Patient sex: M
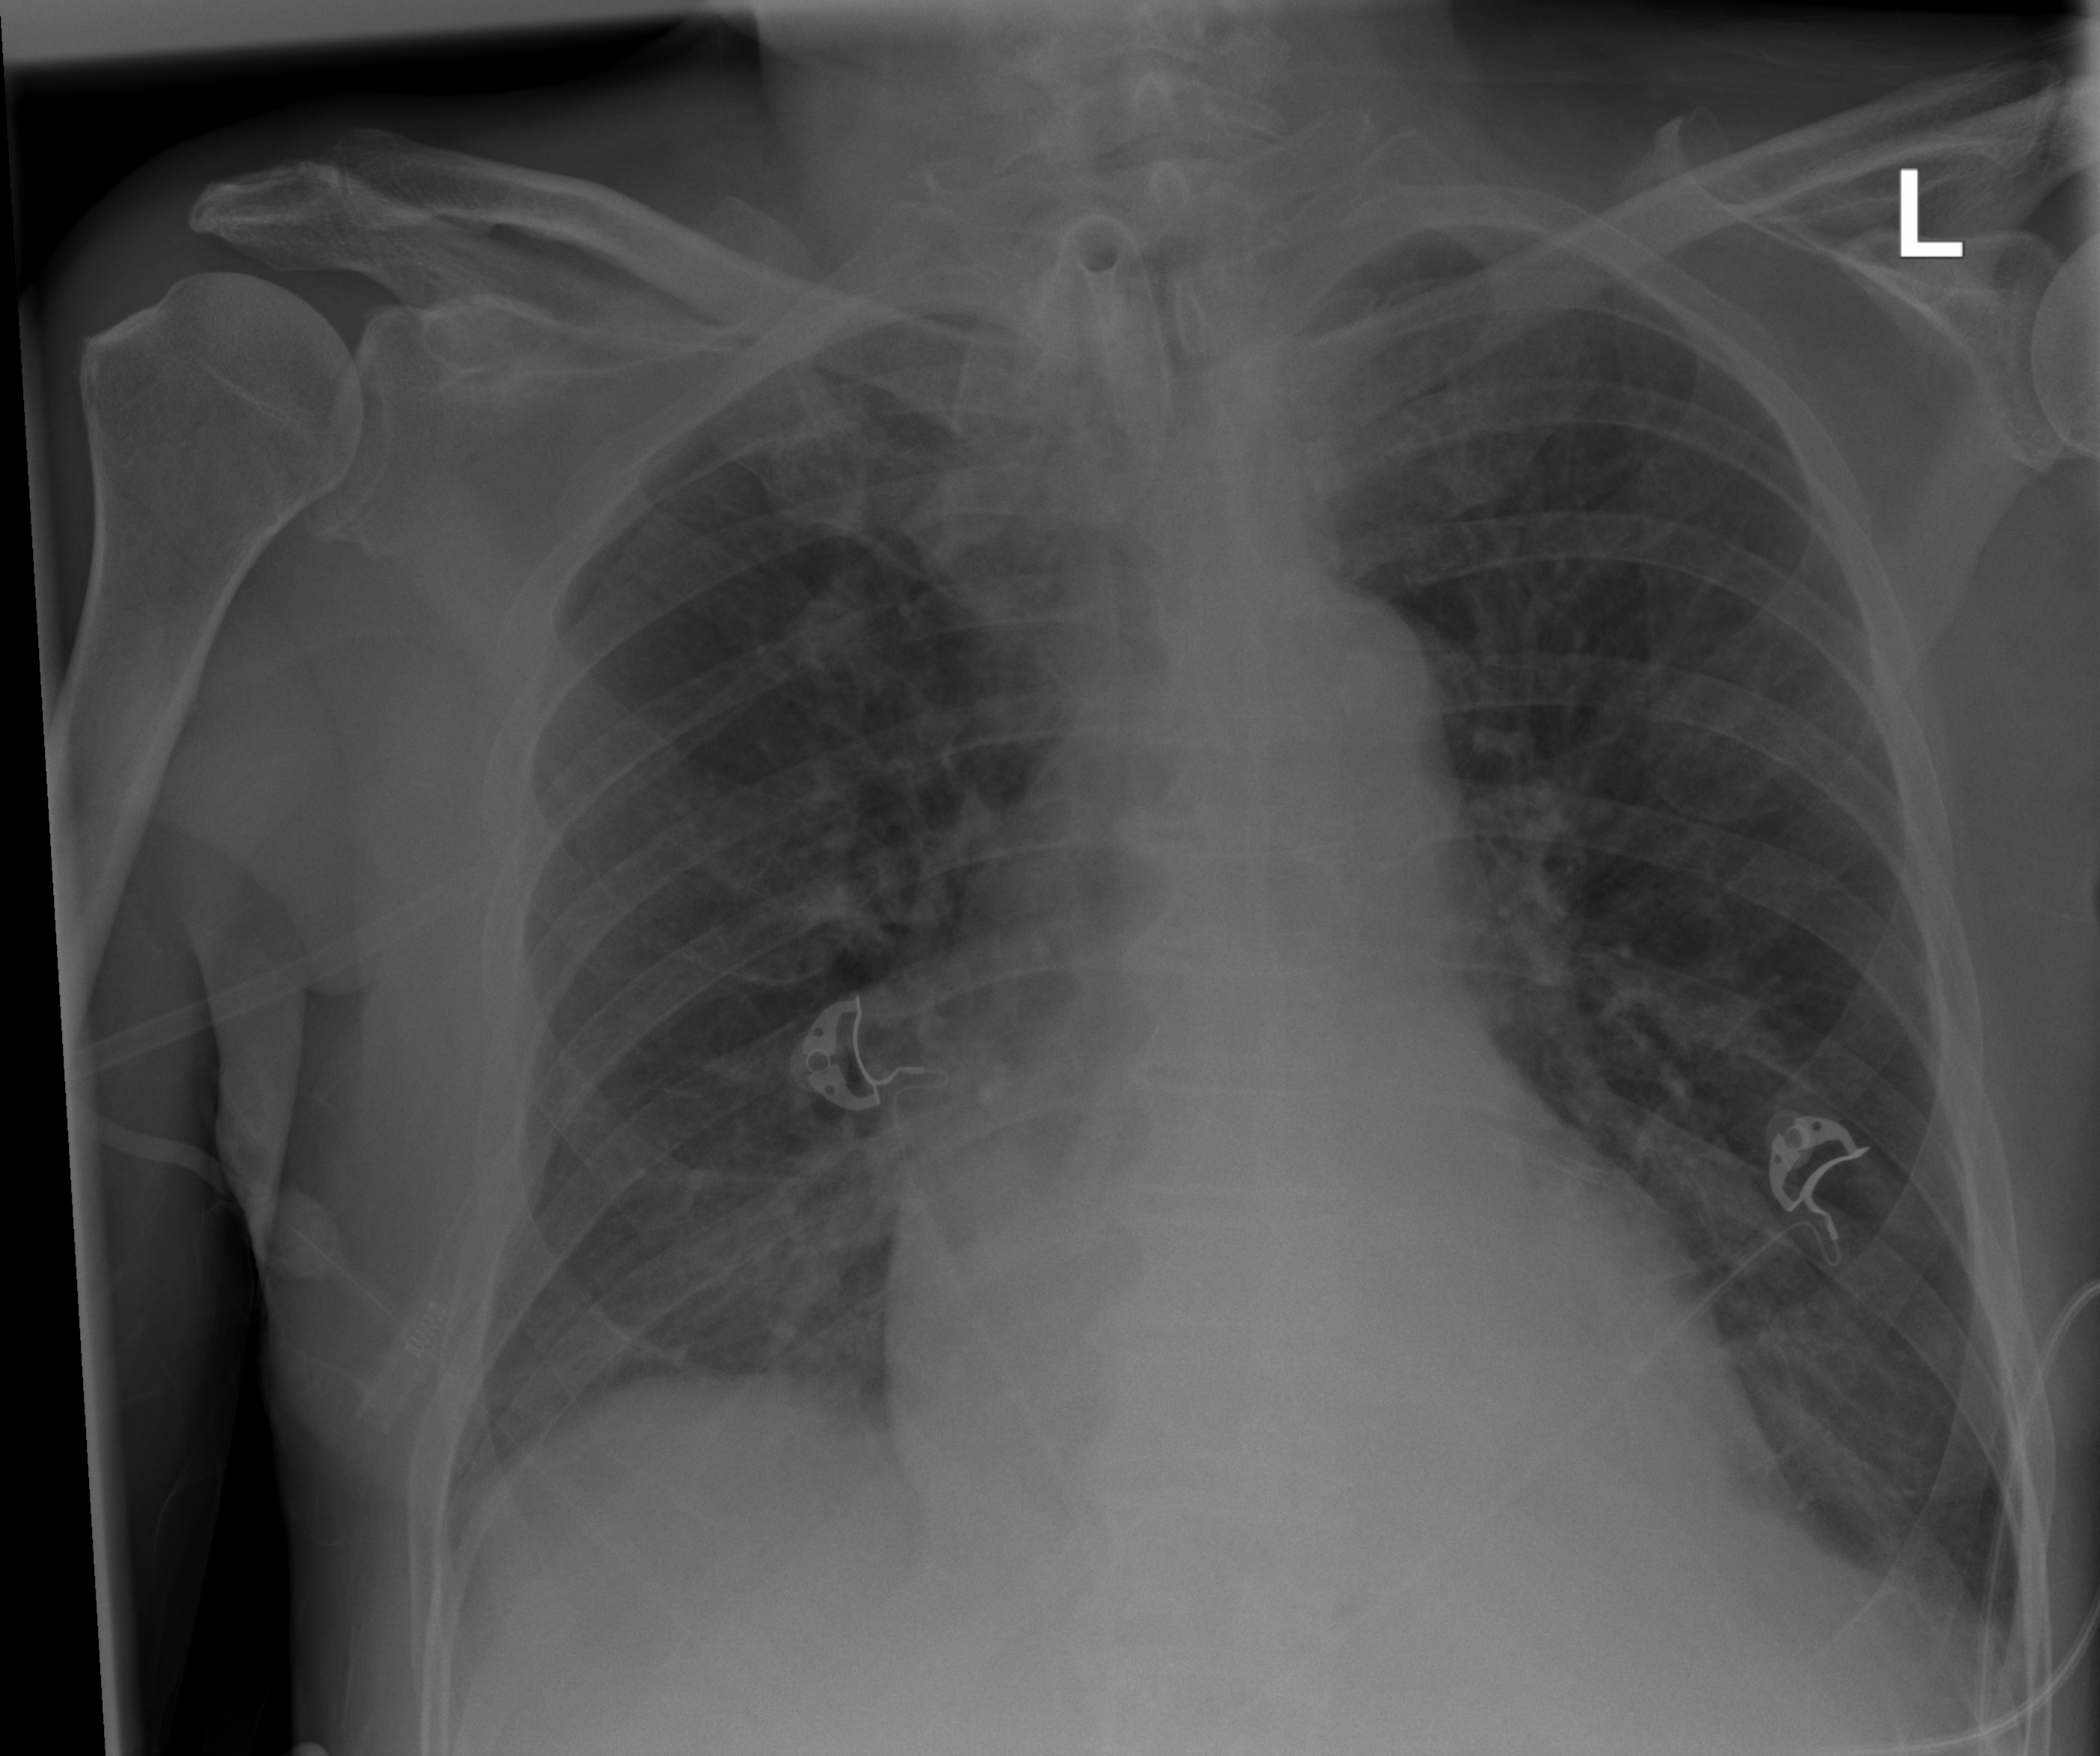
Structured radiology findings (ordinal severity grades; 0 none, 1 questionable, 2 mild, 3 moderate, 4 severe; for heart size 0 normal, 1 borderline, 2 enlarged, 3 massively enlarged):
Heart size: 2
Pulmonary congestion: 1
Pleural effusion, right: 0
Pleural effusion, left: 2
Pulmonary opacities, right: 0
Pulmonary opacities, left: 0
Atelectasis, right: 2
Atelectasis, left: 2